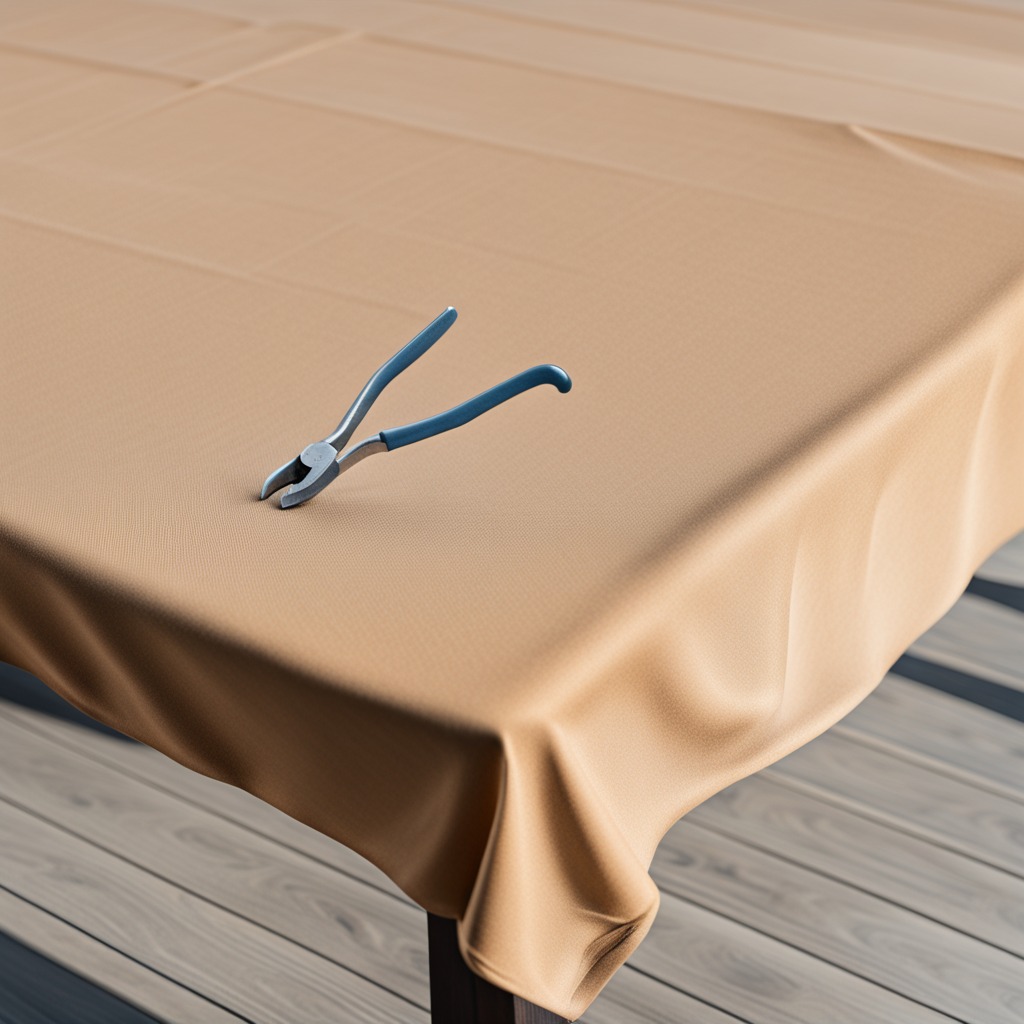
A plier lies on the wooden table in an outdoor workshop during daytime bright natural light soft shadows worn but beneath the cloth.